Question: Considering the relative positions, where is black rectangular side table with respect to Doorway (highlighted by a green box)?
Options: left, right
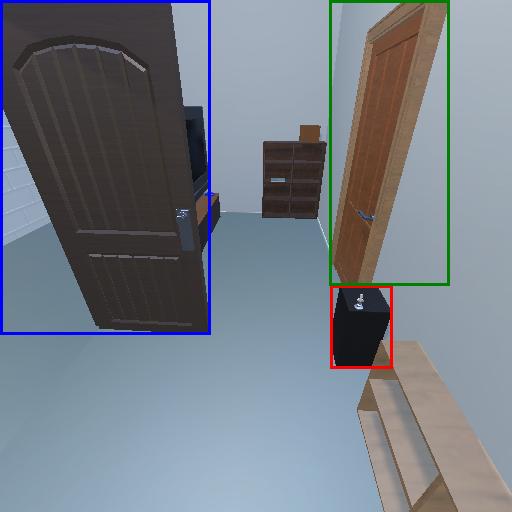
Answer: left